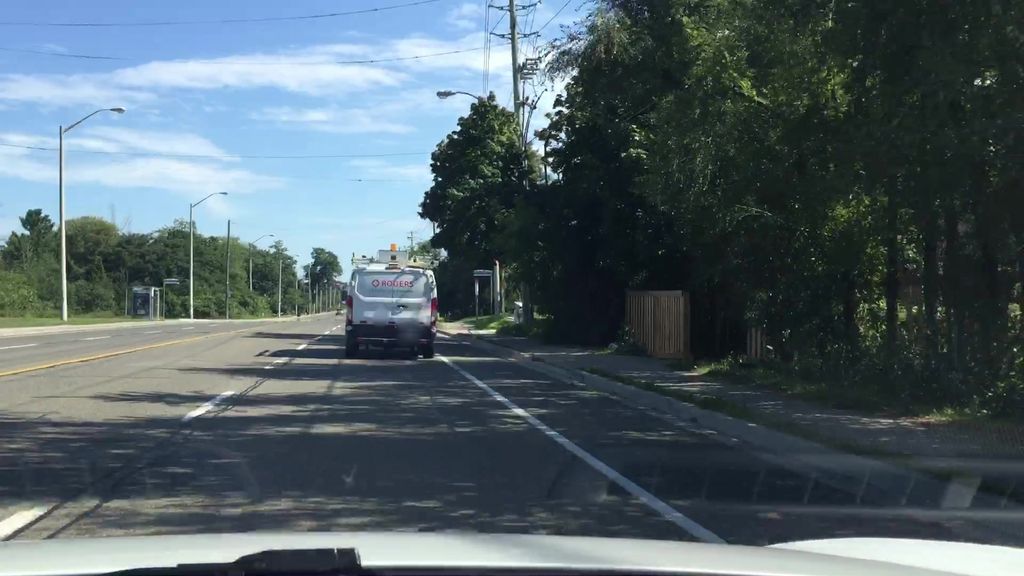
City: toronto